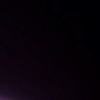
Label: space